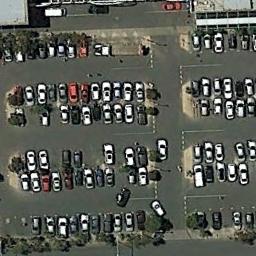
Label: parking_lot